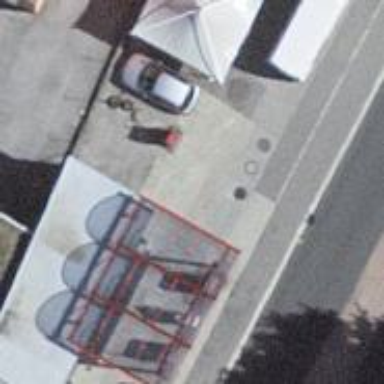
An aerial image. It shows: Fuel station with roof.